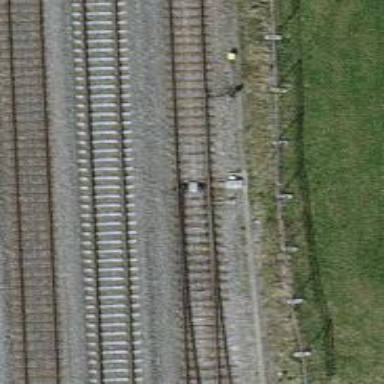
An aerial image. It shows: Railway switch.